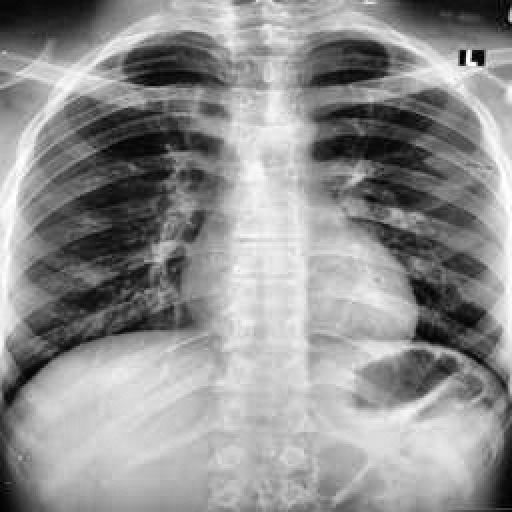
Finding: TUBERCULOSIS